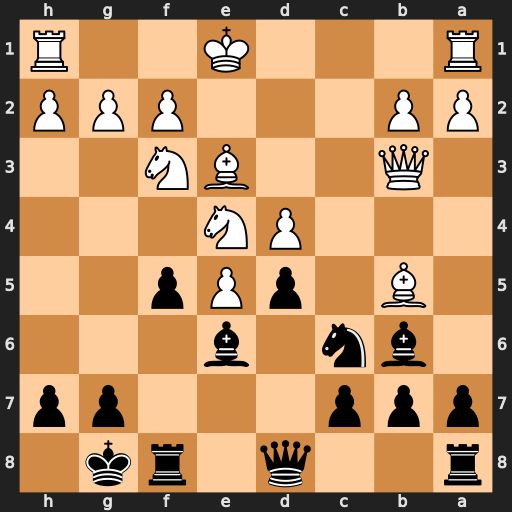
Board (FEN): r2q1rk1/ppp3pp/1bn1b3/1B1pPp2/3PN3/1Q2BN2/PP3PPP/R3K2R
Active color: b
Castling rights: KQ
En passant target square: -
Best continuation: fxe4 Bxc6 exf3